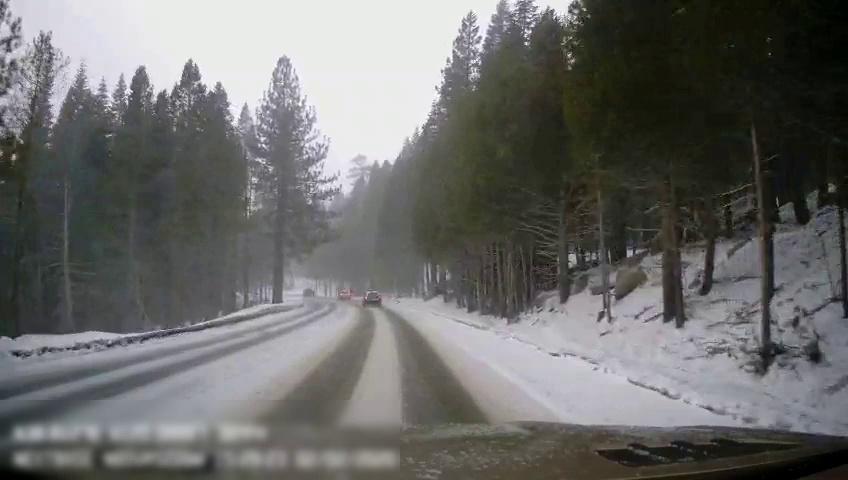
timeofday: Day
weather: Snowy
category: Drivable Space
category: Vehicles | SUV
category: Vehicles | Car
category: Vehicles | SUV